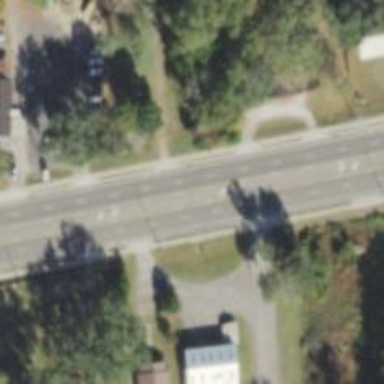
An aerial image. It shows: Asphalt road classified as primary highway.